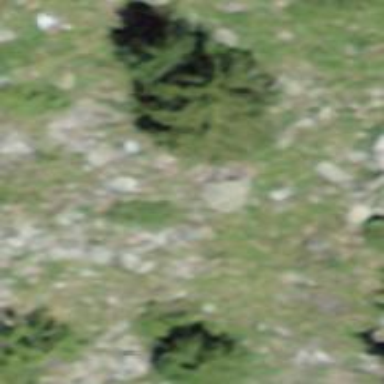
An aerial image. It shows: Needle-leaved tree in its natural environment.